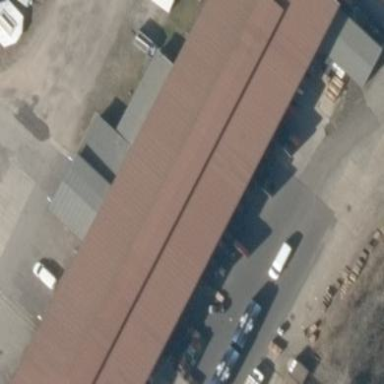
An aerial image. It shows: Warehouse.